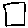
Label: square